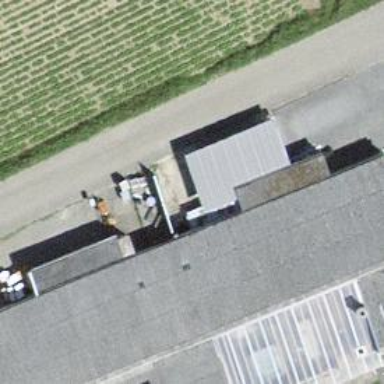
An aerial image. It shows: Terrace building.